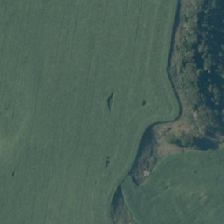
Land cover: high_producing_grassland